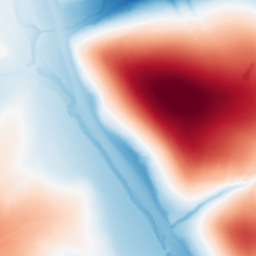
Category: trend_removal
Decomposition family: polynomial_high
Decomposition parameters: degree: 6
Upsampling method: cubic_mitchell
Upsampling parameters: scale: 2
Upsampling scale: 2